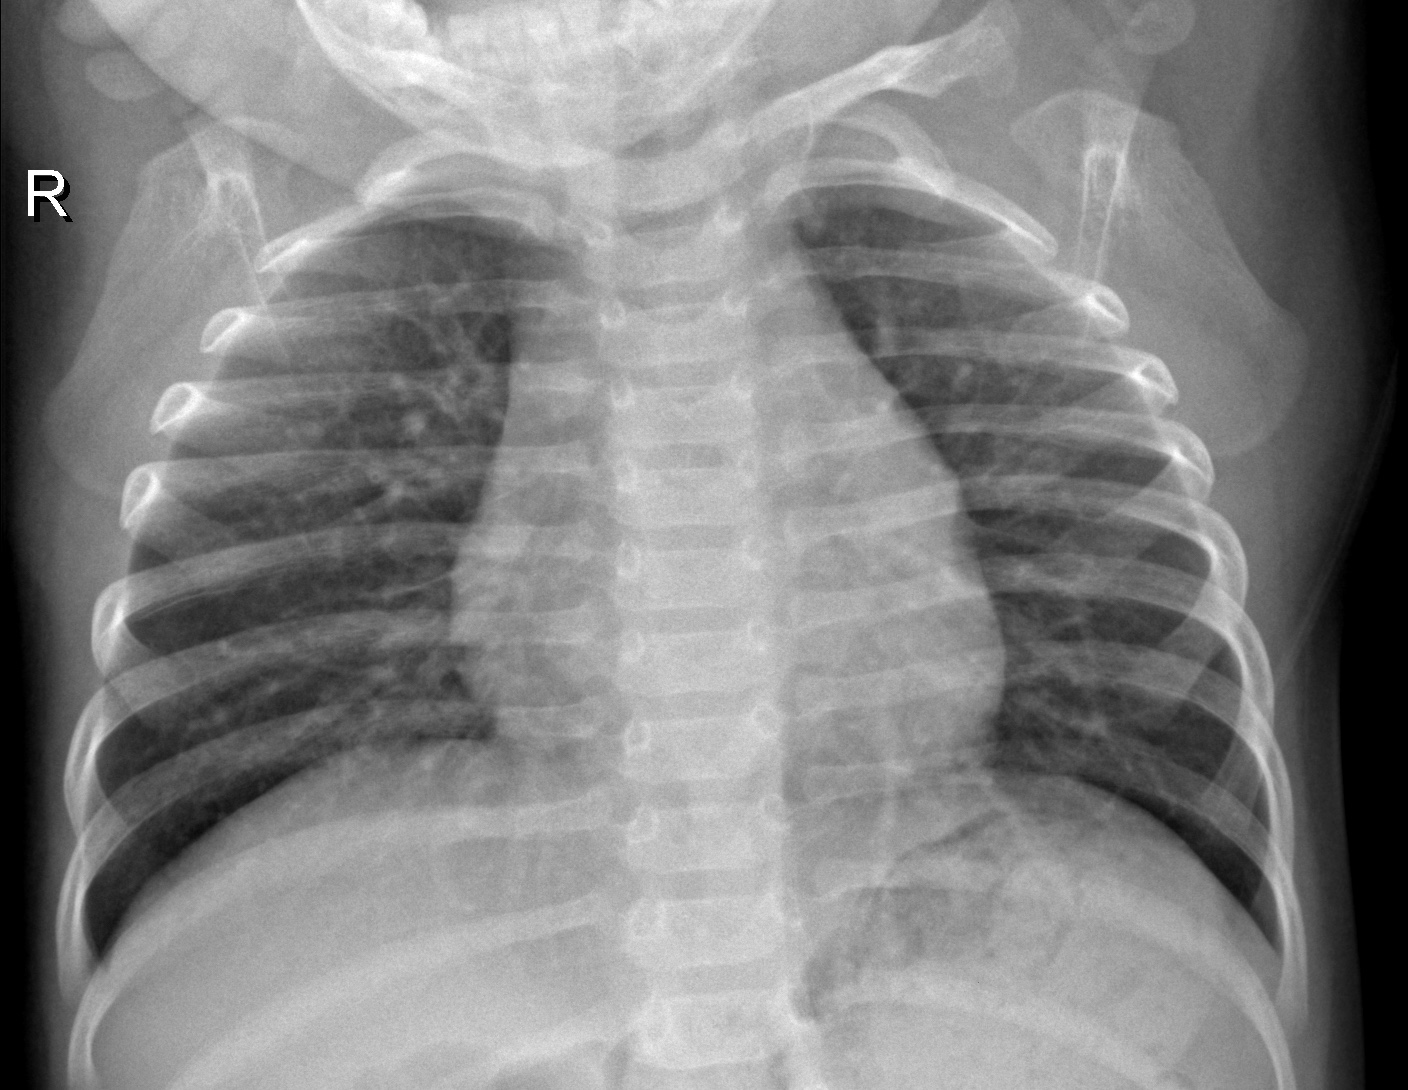
Diagnosis: NORMAL